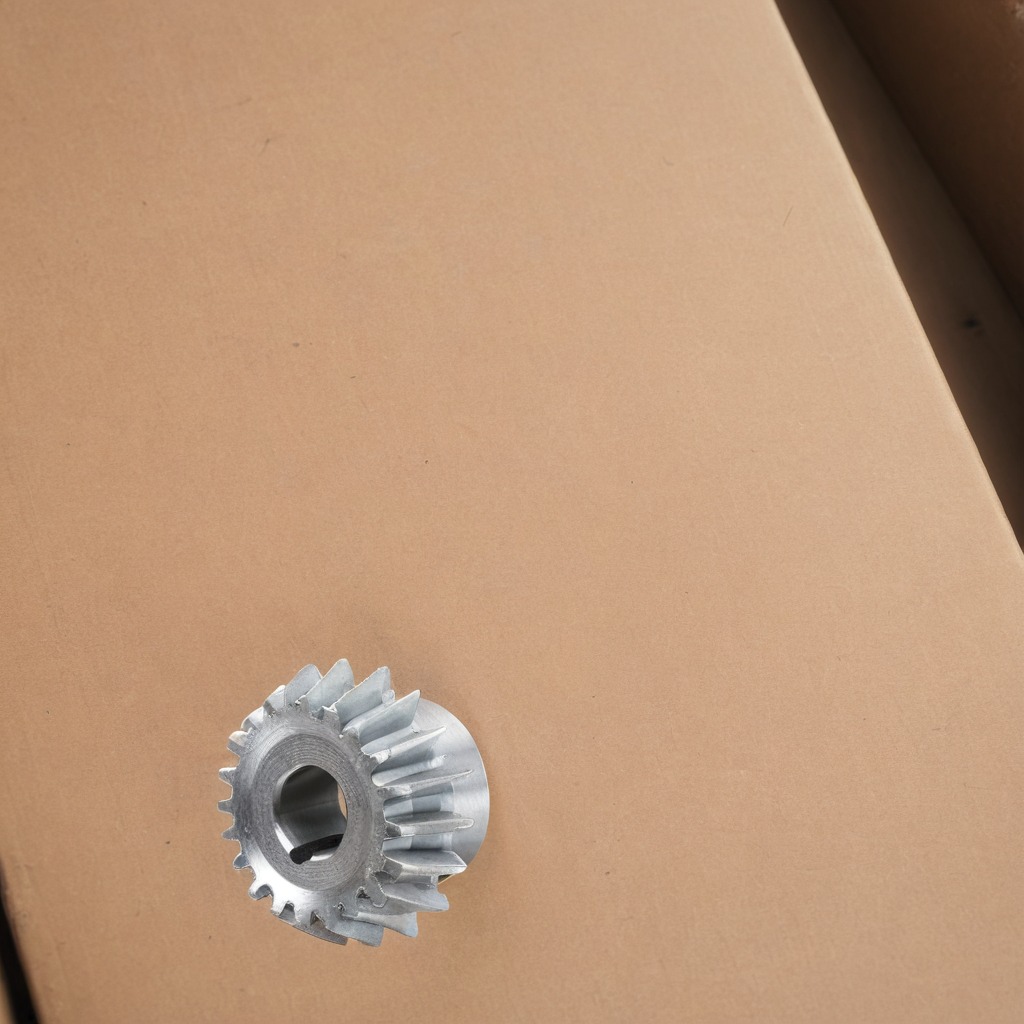
A steel gear with teeth lies on a clean dry cardboard box surface in an outdoor workshop during daytime bright natural light soft shadows slightly creased but